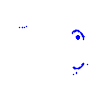
Particle: kaon